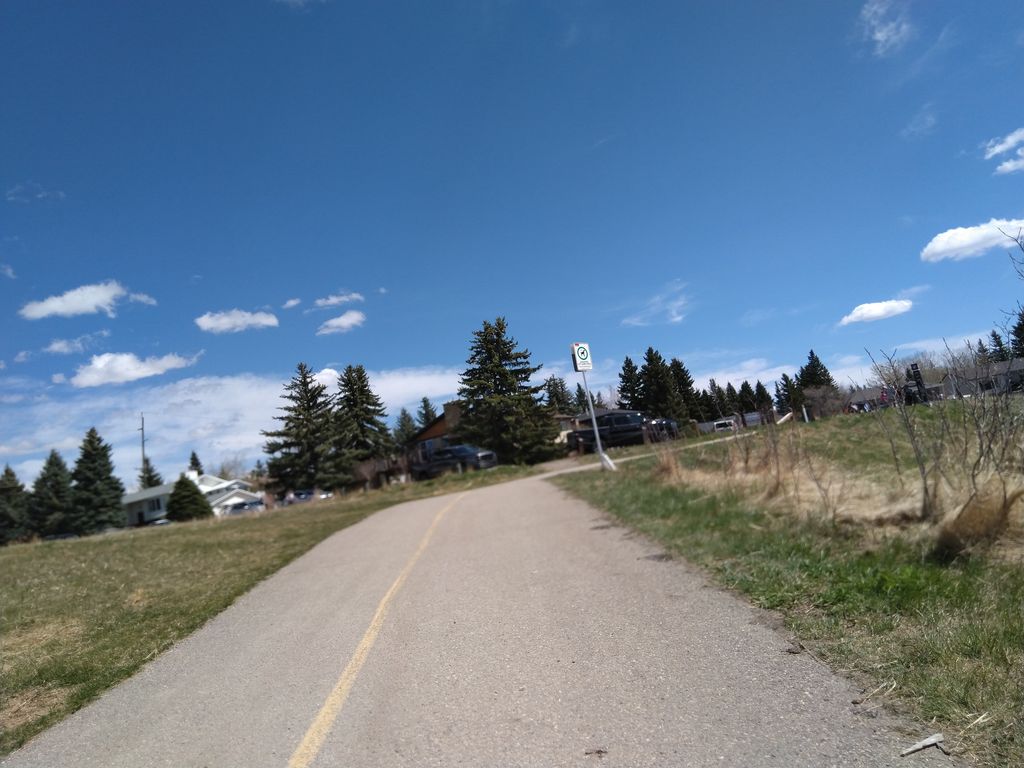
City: calgary